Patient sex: M
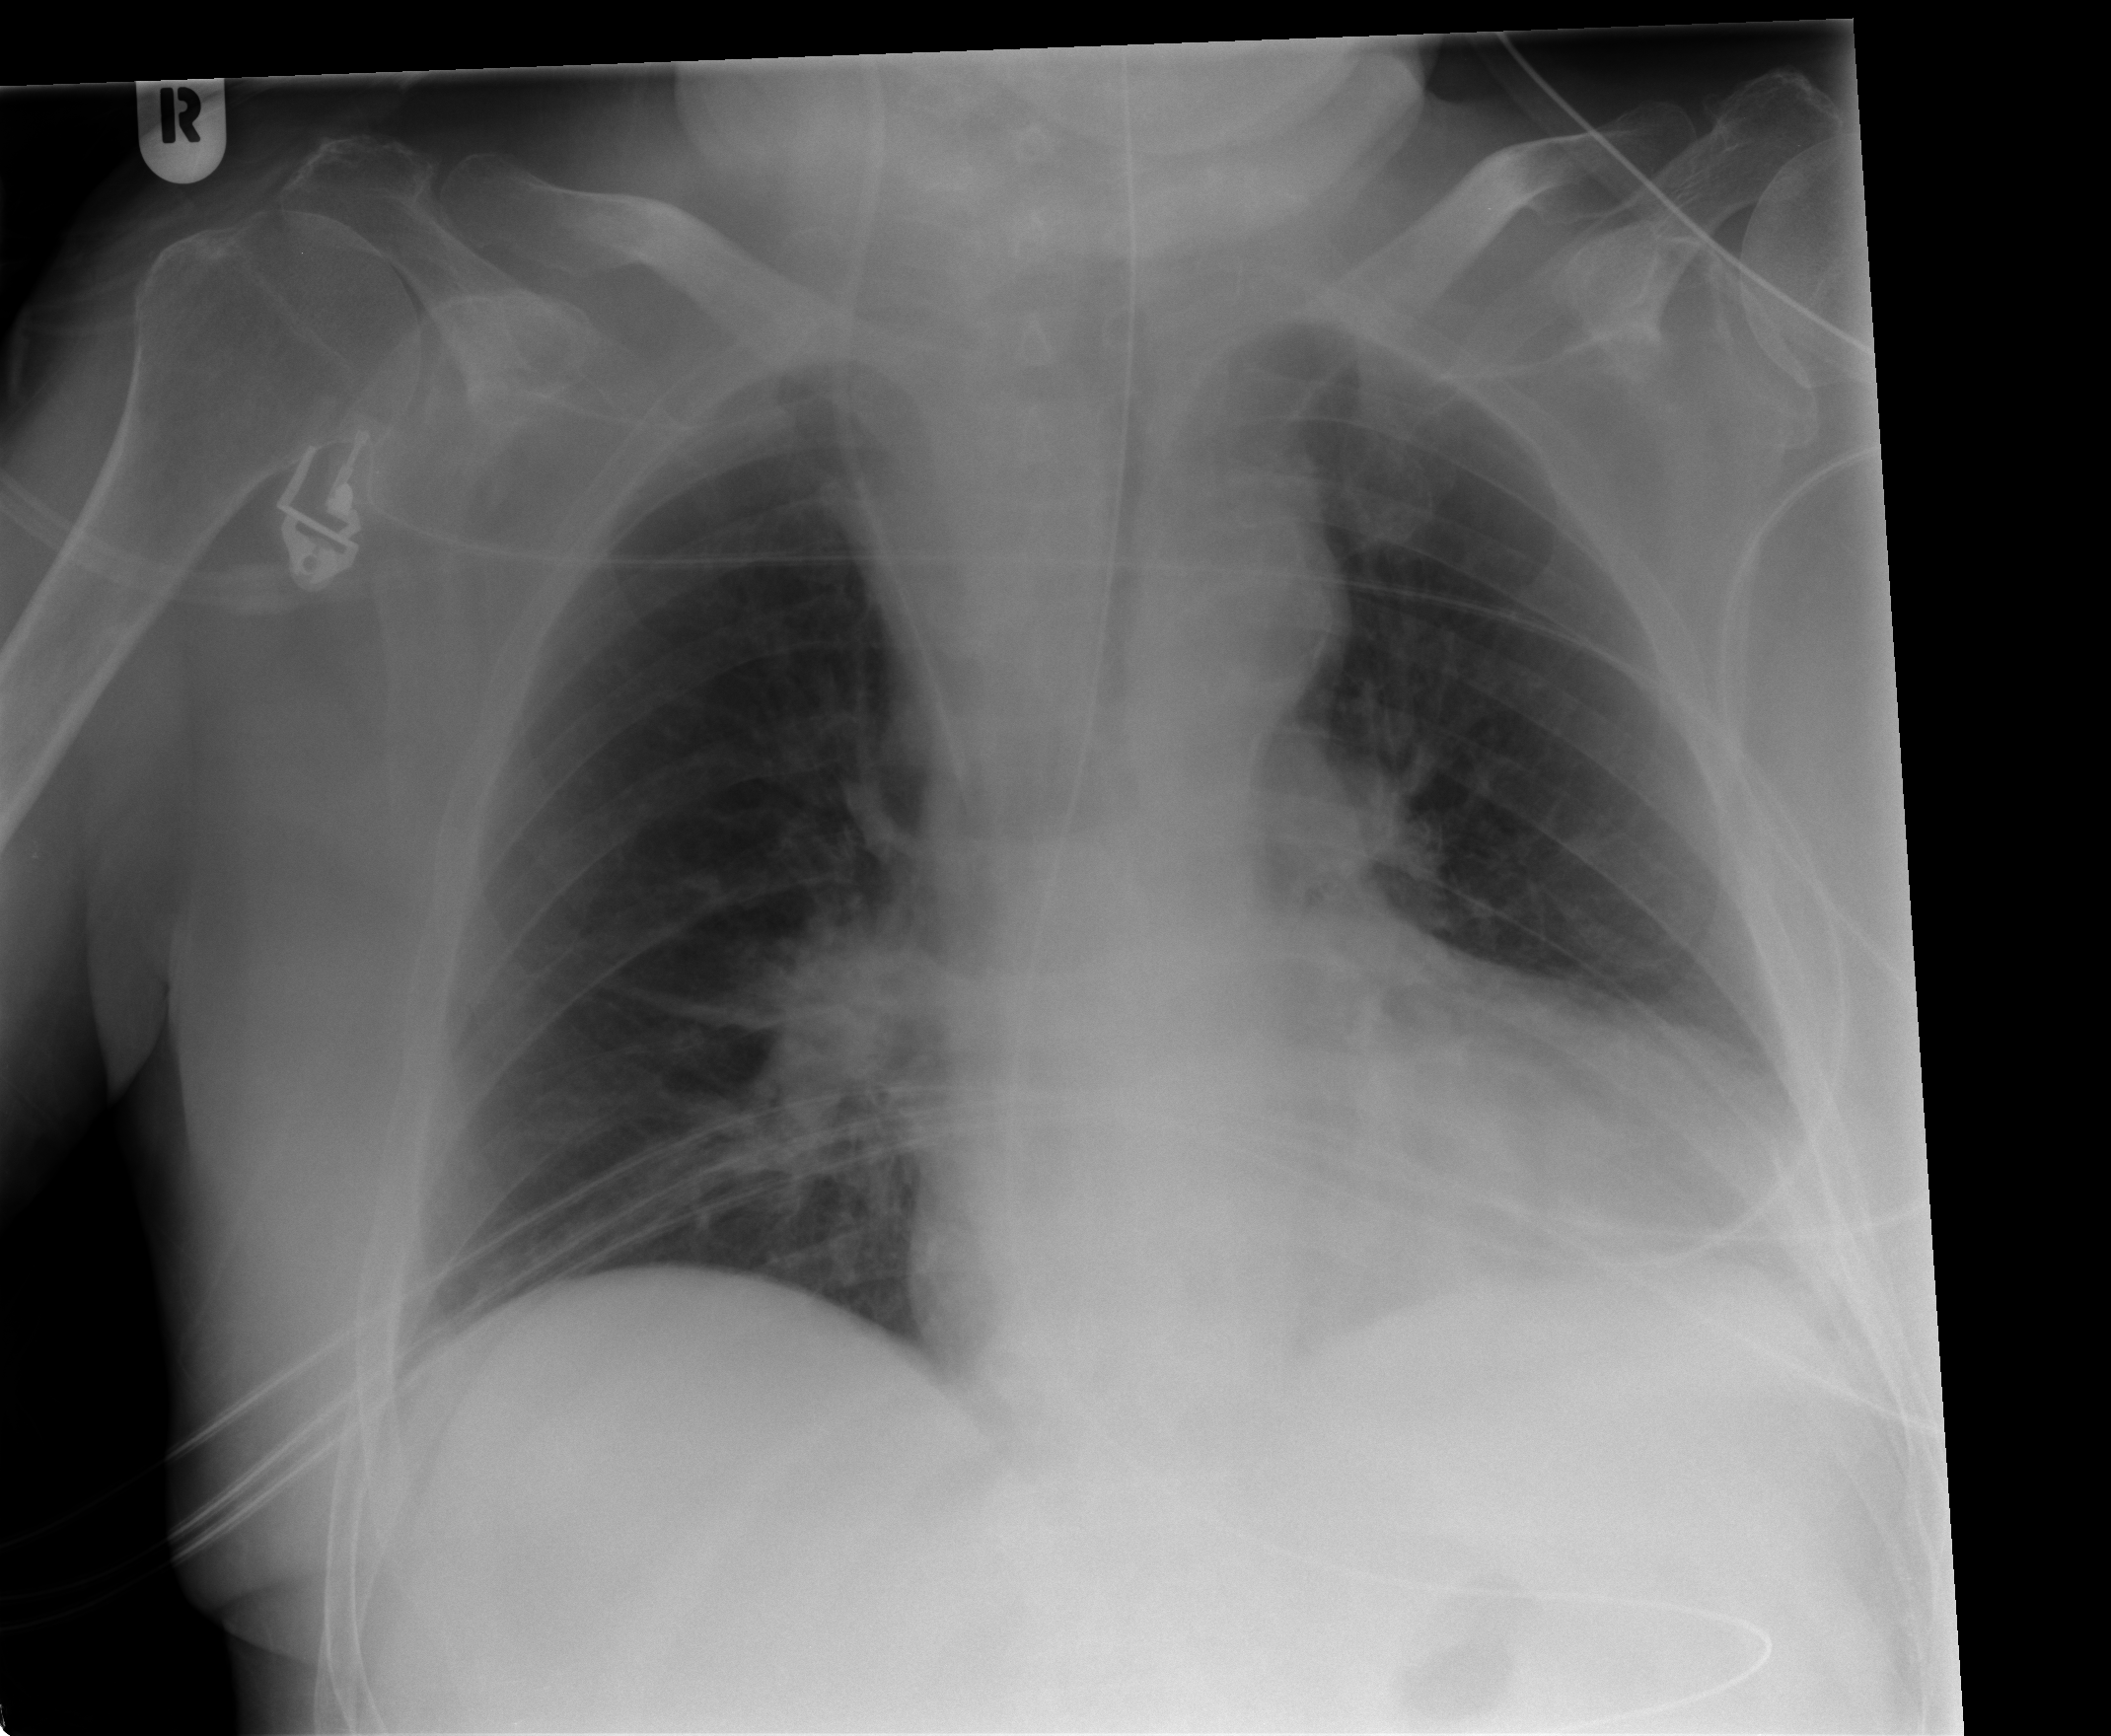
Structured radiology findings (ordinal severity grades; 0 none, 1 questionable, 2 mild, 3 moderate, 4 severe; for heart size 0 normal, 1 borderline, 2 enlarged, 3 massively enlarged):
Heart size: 2
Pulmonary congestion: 2
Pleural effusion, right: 0
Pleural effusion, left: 0
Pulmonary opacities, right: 0
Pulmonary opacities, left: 0
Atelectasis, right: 0
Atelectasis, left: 2